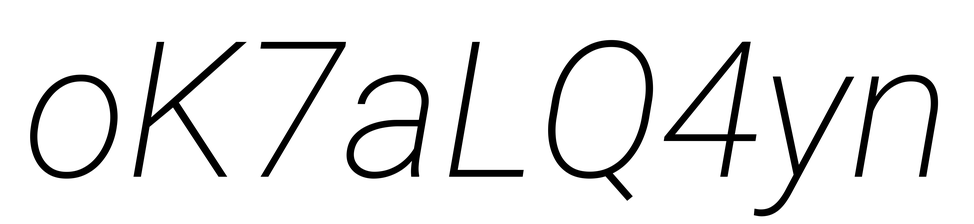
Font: Roboto-Italic_ExtraLight_Italic